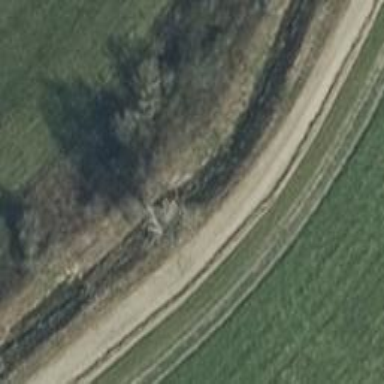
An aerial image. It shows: Track with grade2 tracktype.